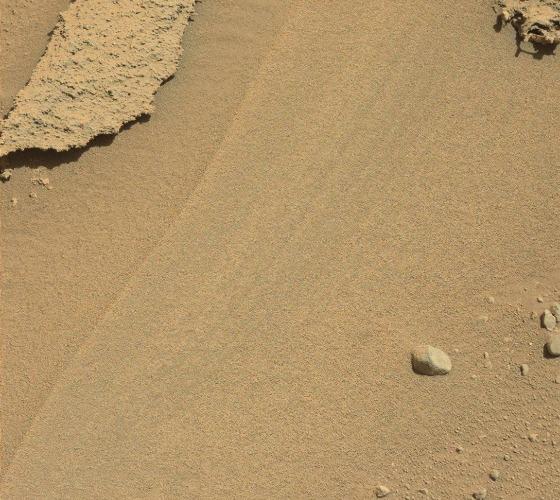
Terrain classes present: Bedrock, Gravel / Sand / Soil, Rock, Shadow